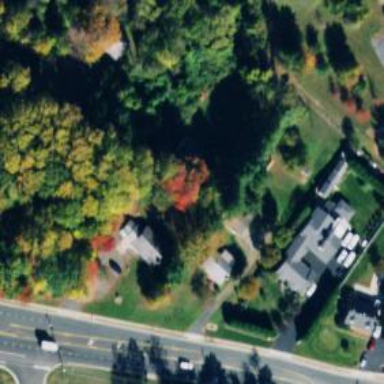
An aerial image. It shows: Veterinary facility.